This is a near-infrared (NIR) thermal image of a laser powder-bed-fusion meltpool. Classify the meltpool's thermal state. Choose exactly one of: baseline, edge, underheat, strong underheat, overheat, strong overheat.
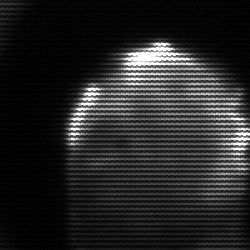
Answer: edge